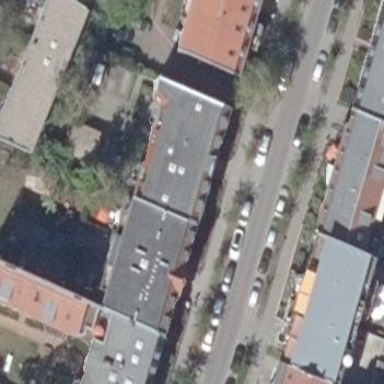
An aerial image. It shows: Apartments housed in building with gambrel roof.